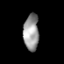
Tissue: prostate
Cell type: Myeloid cells
Senescence score: 0.3341
Nuclear area (px): 549
Mean DAPI intensity: 153.556